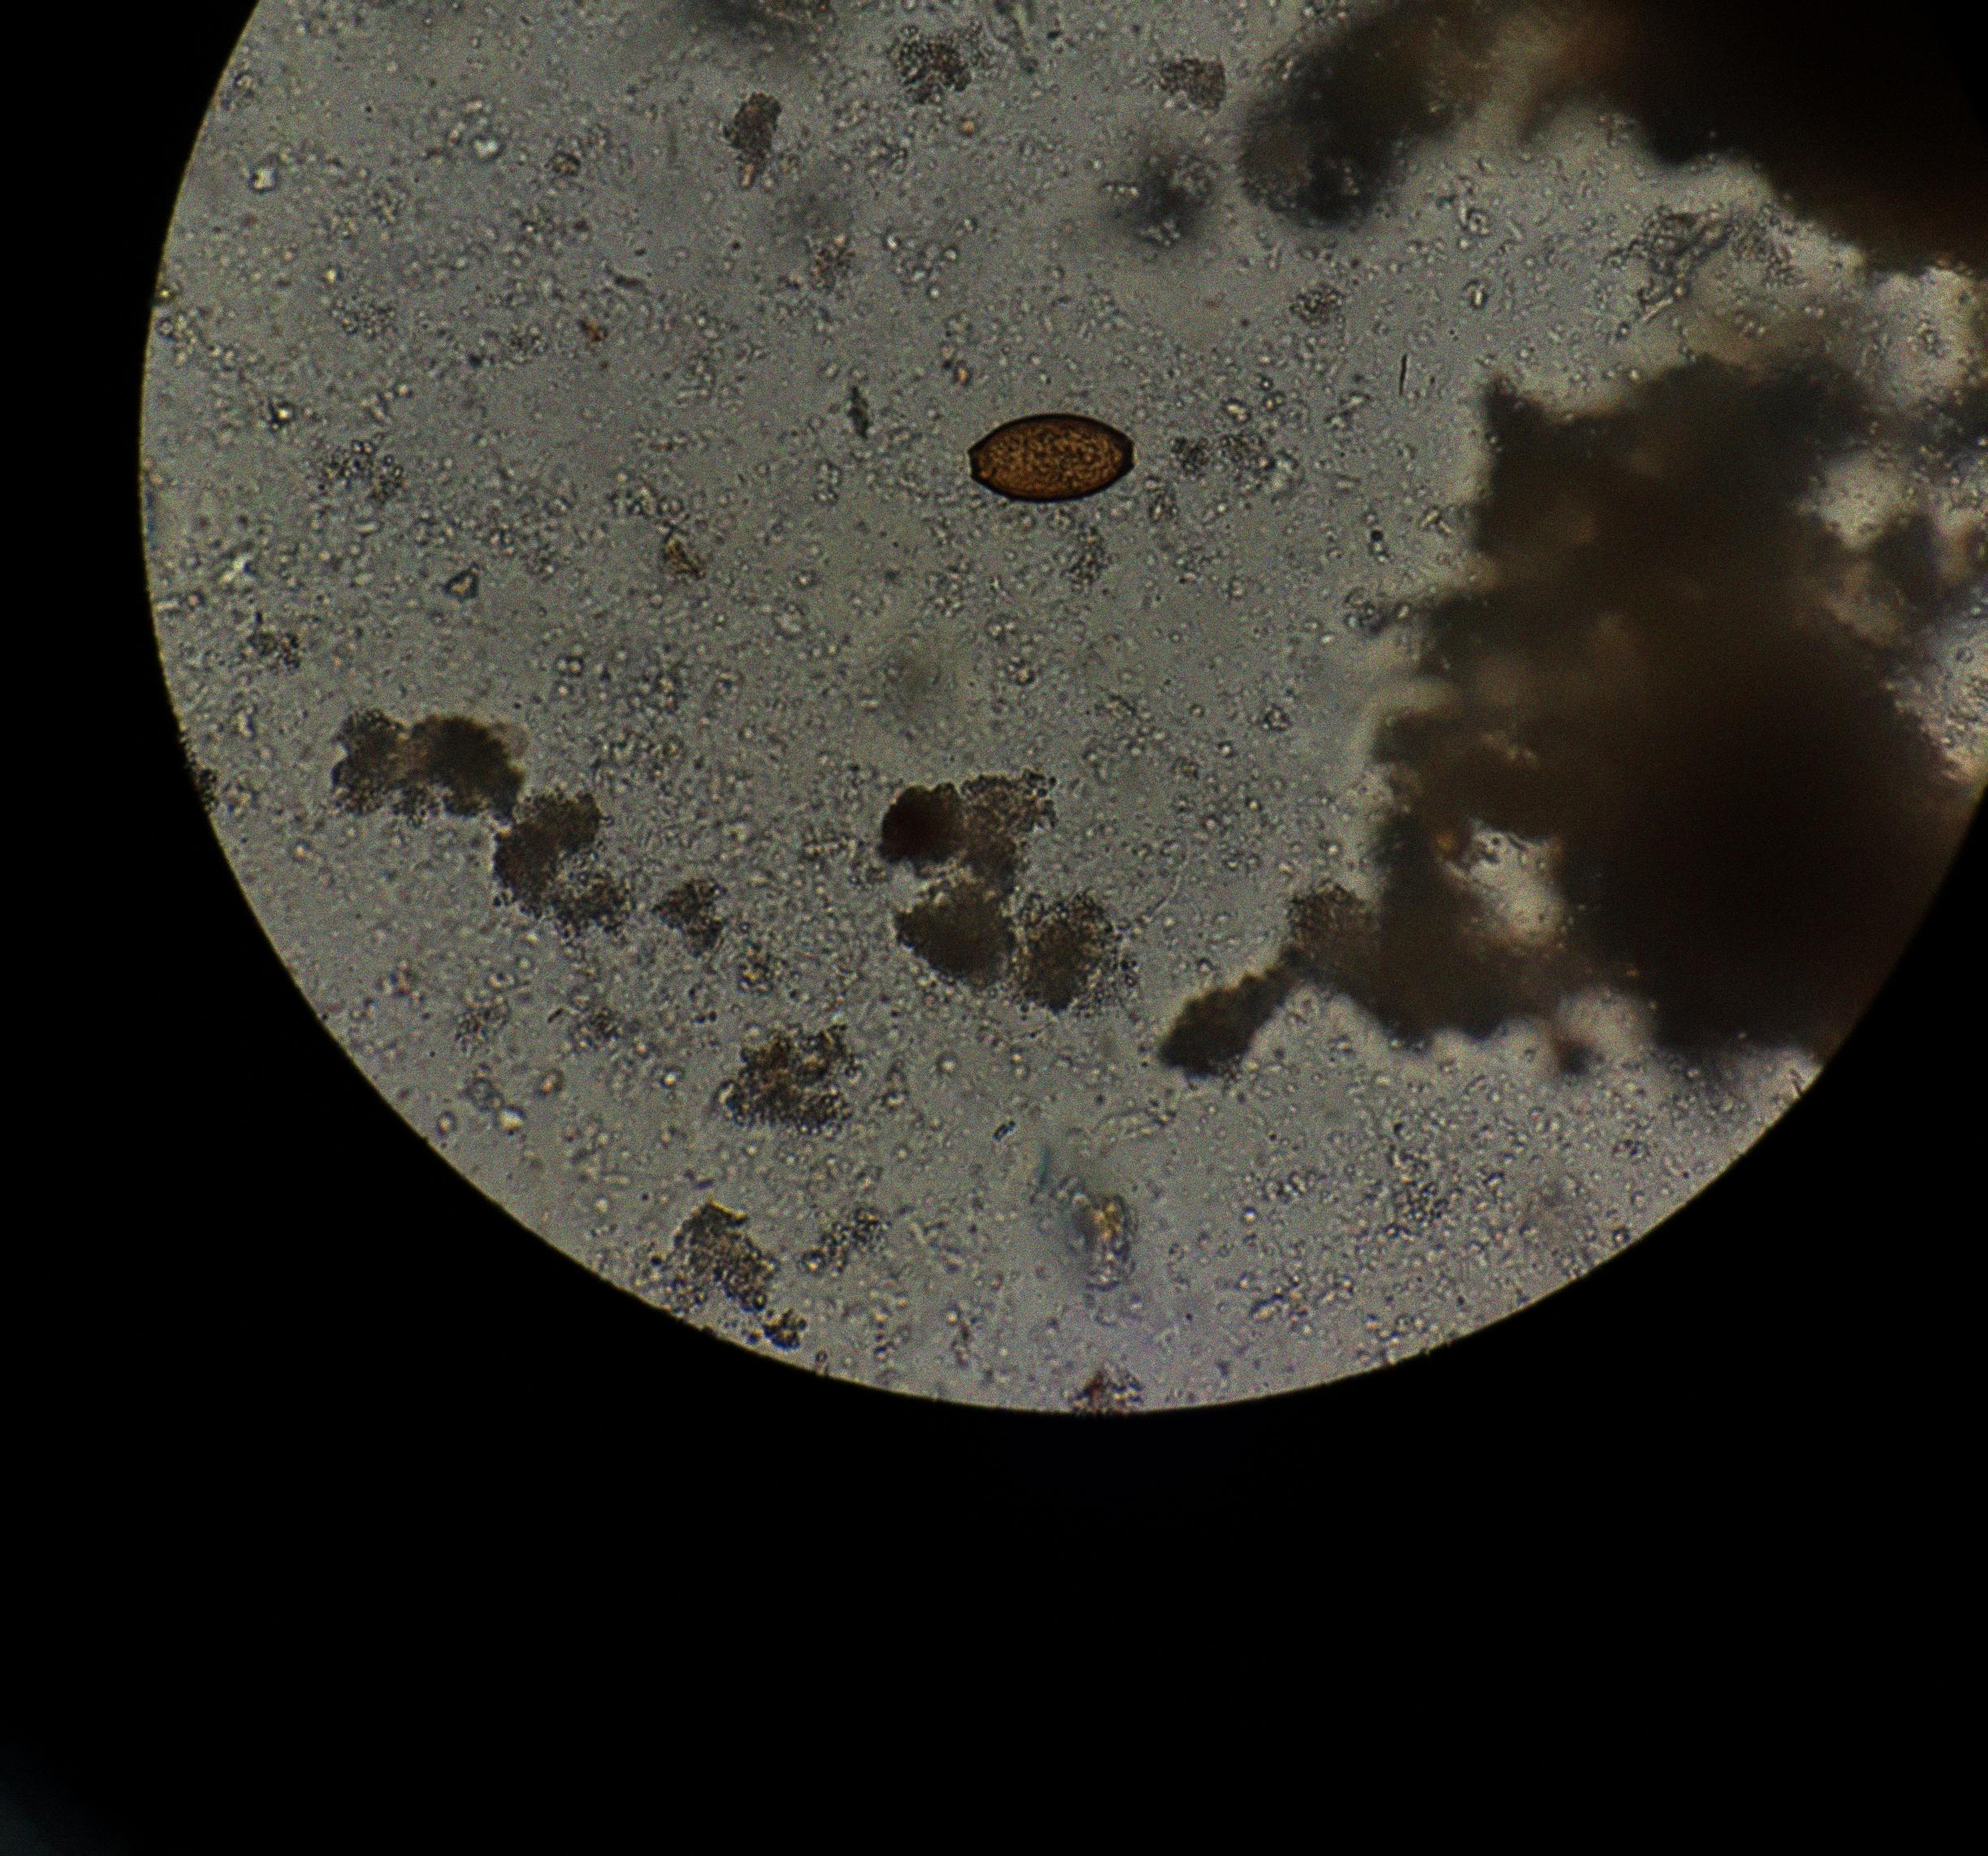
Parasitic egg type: Trichuris trichiura